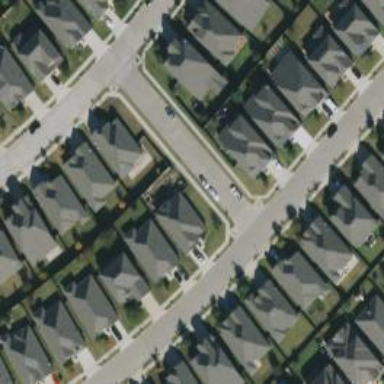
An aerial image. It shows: Residential road.